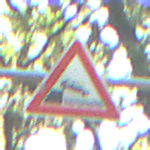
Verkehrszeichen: Ufer
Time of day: Midday
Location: Outdoor (Nature)
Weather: Clear
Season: NotSpecified
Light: Natural